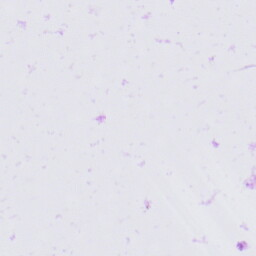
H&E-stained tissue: Prostate